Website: macys
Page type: delivery-shipping
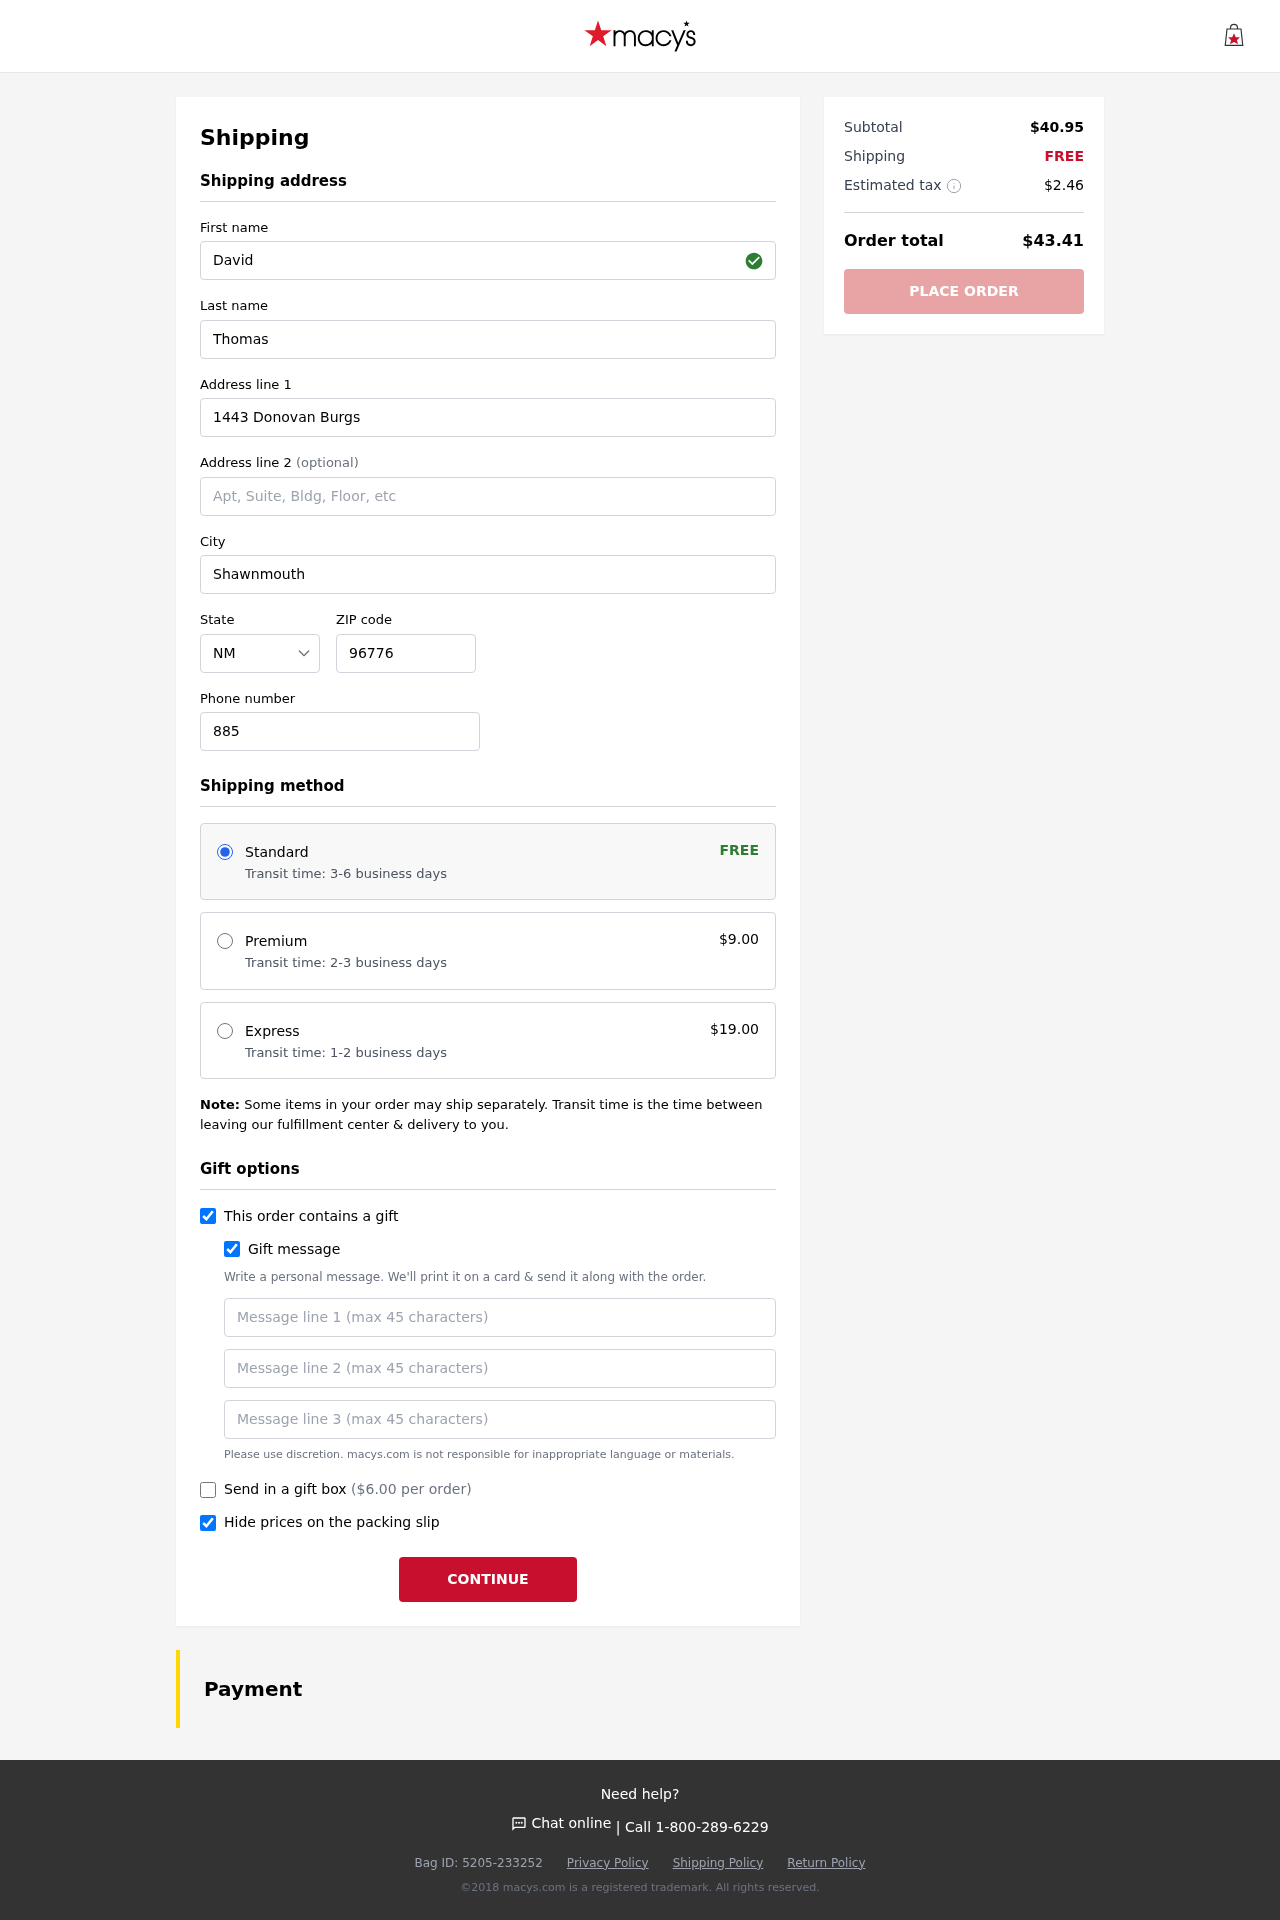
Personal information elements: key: PII_STATE_ABBR
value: NM
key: PII_FIRSTNAME
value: David
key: PII_LASTNAME
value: Thomas
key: PII_STREET
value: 1443 Donovan Burgs
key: PII_CITY
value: Shawnmouth
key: PII_POSTCODE
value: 96776
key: PII_PHONE
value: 8859856720
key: PII_GIFT_MESSAGE
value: Hey Nancy, I saw this beautiful swatch and thought it would be a perfect touch for your space. Just wanted to brighten your day a little! Enjoy!  David
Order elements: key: ORDER_SHIPPING_STANDARD
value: Transit time: 3-6 business days
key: ORDER_SHIPPING_COST
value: FREE
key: ORDER_SHIPPING_PREMIUM
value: Transit time: 2-3 business days
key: ORDER_SHIPPING_PREMIUM_PRICE
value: $9.00
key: ORDER_SHIPPING_EXPRESS
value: Transit time: 1-2 business days
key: ORDER_SHIPPING_EXPRESS_PRICE
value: $19.00
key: ORDER_GIFT_BOX_PRICE
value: ($6.00 per order)
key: ORDER_SUBTOTAL
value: $40.95
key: ORDER_SHIPPING_COST2
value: FREE
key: ORDER_TAX
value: $2.46
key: ORDER_TOTAL
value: $43.41